Question: I'm trying to set the 'titleView' of a 'UINavigationController' with multiple lines in a 'UILabel'.
I need the two lines to be different font sizes but perfectly aligned so I figured I'd use a 'attributed string' to do so. Here's my code:
'''
UILabel *label = [[UILabel alloc] initWithFrame:CGRectMake(0, 0, 480, 44)];
label.backgroundColor = [UIColor clearColor];
label.numberOfLines = 2;
label.font = [UIFont boldSystemFontOfSize: 14.0f];
label.shadowColor = [UIColor colorWithWhite:0.0 alpha:0.5];
label.textAlignment = NSTextAlignmentCenter;
label.textColor = [UIColor whiteColor];
UIFont *fontSmall = [UIFont fontWithName:@"HelveticaNeue" size:11.0];
NSDictionary *attrsDictionarySmall =
[NSDictionary dictionaryWithObject:fontSmall
forKey:NSFontAttributeName];
NSAttributedString *attrSmallString =
[[NSAttributedString alloc] initWithString:@"small text"
attributes:attrsDictionarySmall];
UIFont *font = [UIFont fontWithName:@"HelveticaNeue-Medium" size:14.0];
NSDictionary *attrsDictionary =
[NSDictionary dictionaryWithObject:font
forKey:NSFontAttributeName];
NSAttributedString *attrString =
[[NSAttributedString alloc] initWithString:@"$200"
attributes:attrsDictionary];
label.text = [NSString stringWithFormat:@"%@
%@",attrString,attrBTCString];
self.navigationItem.titleView = label;
'''
However, this results in the following:

How do I fix that?
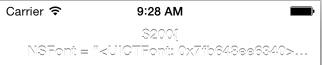
Answer: 'NSAttributedString' has a 'NSString' property which can be used here.
'''
label.text = [NSString stringWithFormat:@"%@
%@",attrString.string,attrSmallString.string];
'''